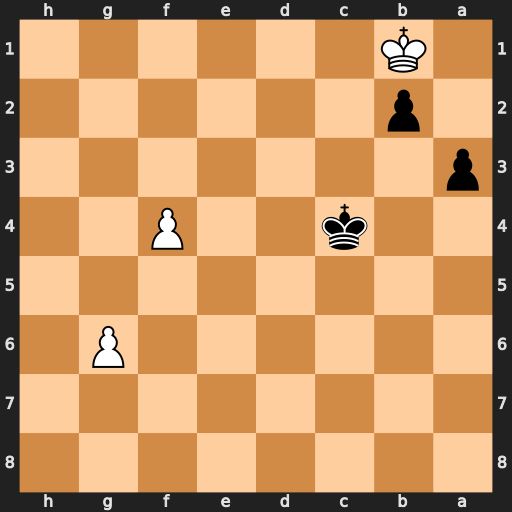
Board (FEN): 8/8/6P1/8/2k2P2/p7/1p6/1K6
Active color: b
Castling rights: -
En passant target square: -
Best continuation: Kb3 f5 a2#